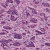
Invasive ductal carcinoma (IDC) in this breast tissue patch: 1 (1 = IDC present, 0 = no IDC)